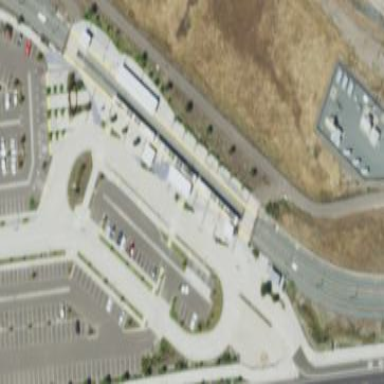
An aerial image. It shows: Parking area with surface parking facilities and park and ride service available.